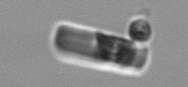
Label: Guinardia_delicatula